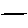
Label: line